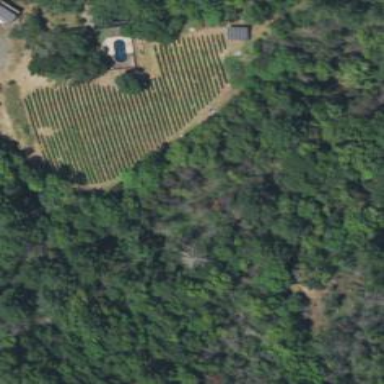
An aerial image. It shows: Vineyard with wine grapes as the main crop.